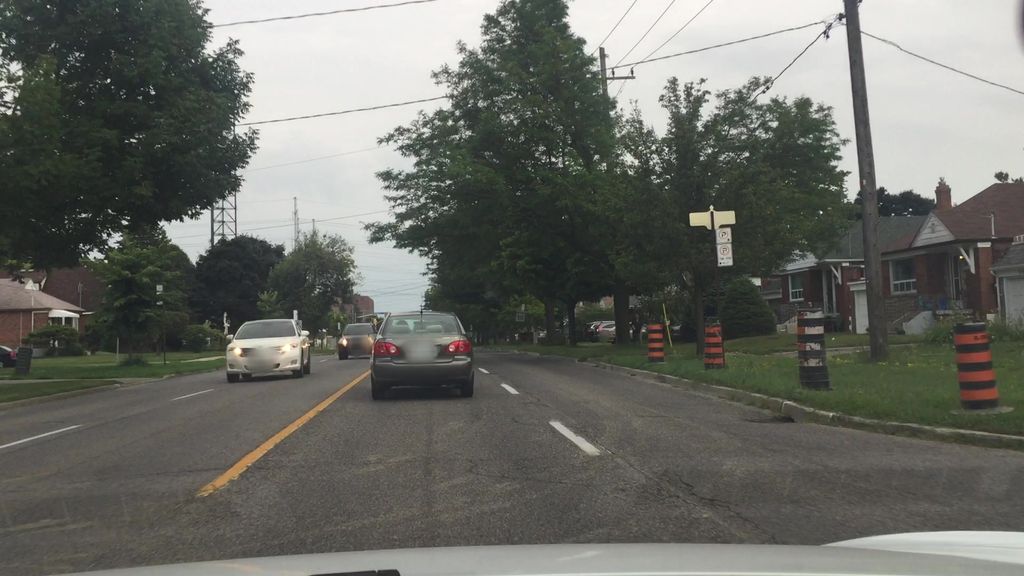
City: toronto